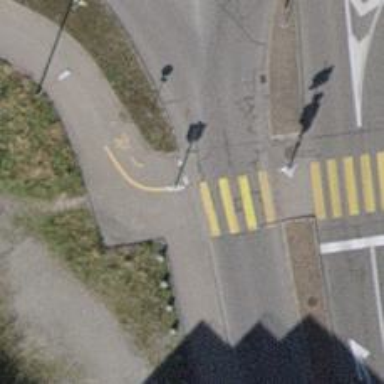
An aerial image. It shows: Asphalt path with crossing.